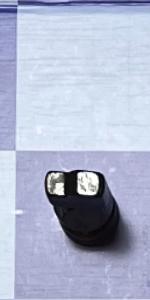
Label: Knight_Black